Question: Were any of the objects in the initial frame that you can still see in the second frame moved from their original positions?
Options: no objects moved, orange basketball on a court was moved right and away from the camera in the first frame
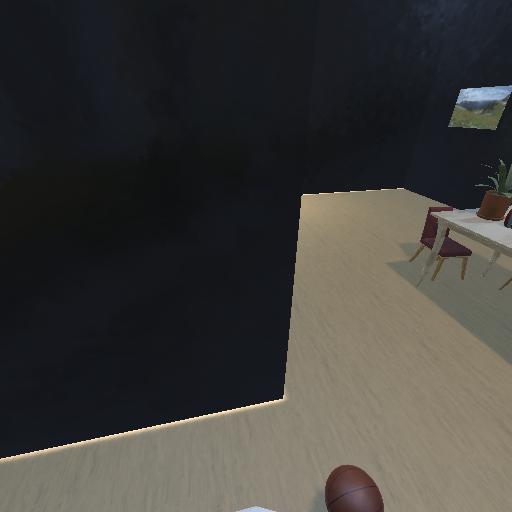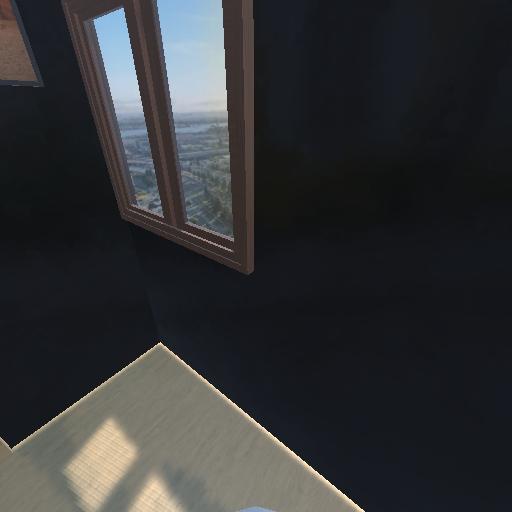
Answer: no objects moved